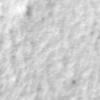
Label: no_change